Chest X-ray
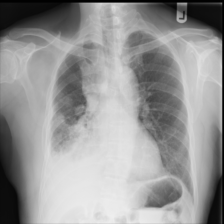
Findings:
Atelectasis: negative
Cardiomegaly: negative
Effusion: positive
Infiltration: negative
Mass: positive
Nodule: negative
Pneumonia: negative
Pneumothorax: negative
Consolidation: negative
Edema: negative
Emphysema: negative
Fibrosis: negative
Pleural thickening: negative
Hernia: negative